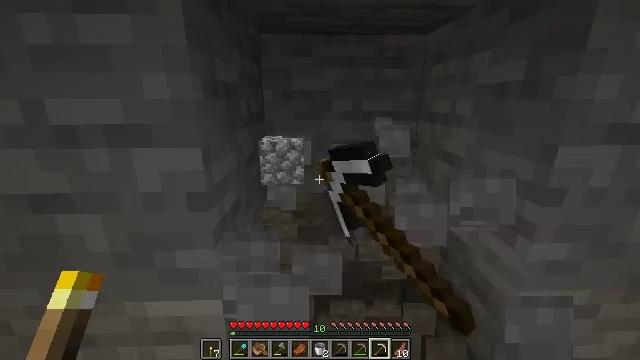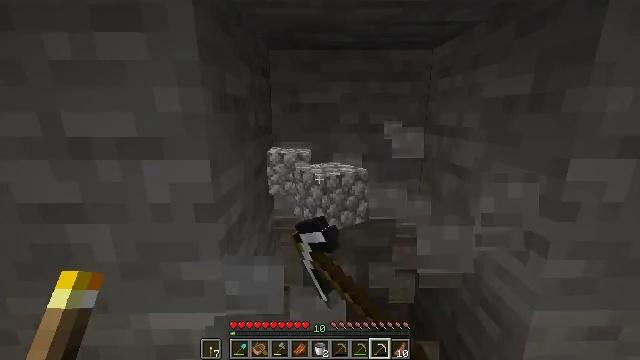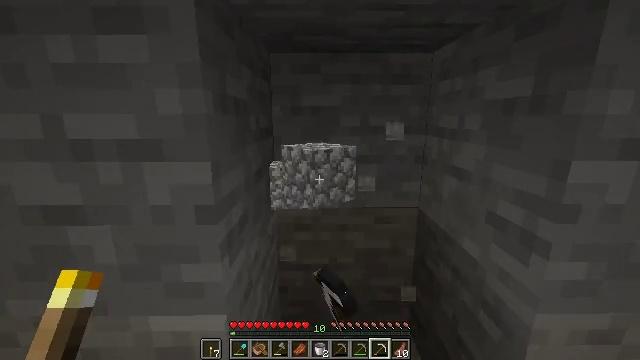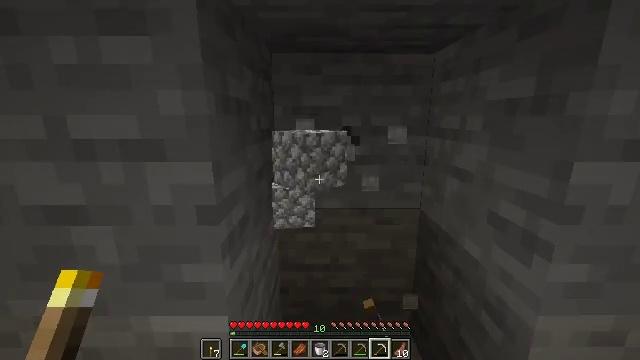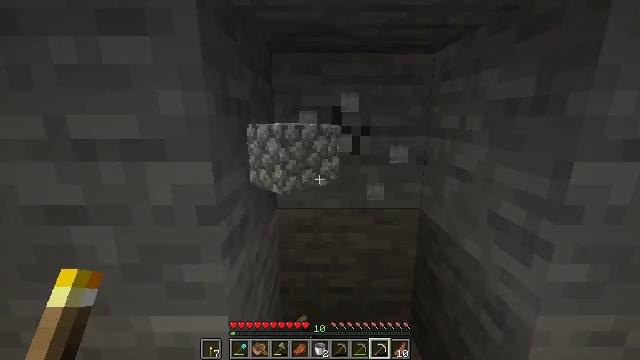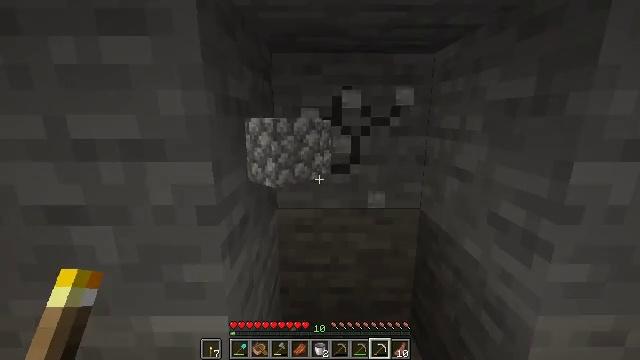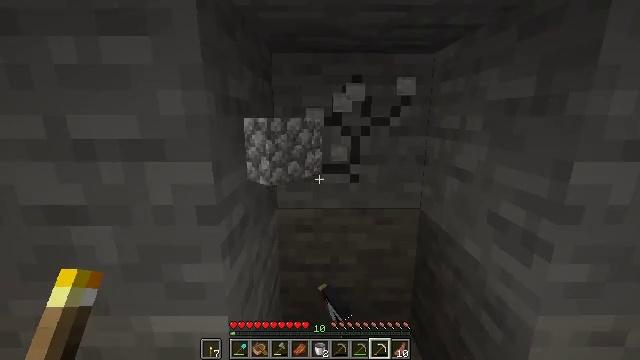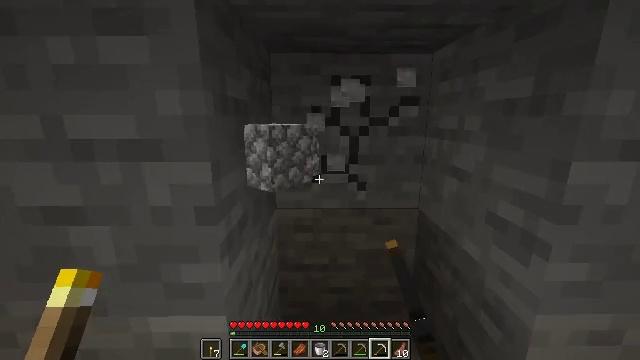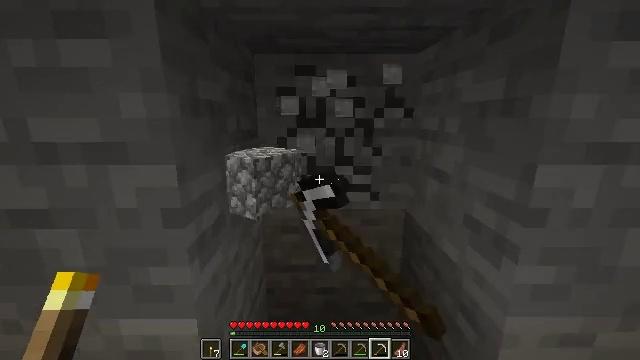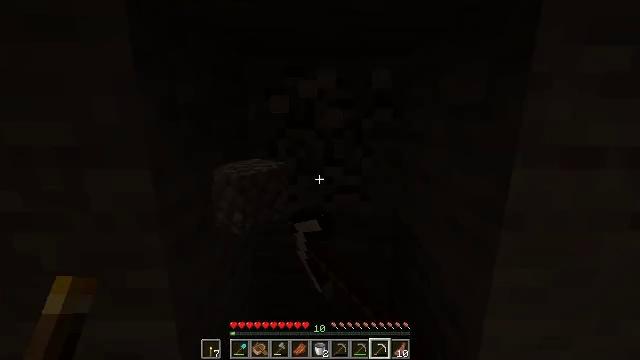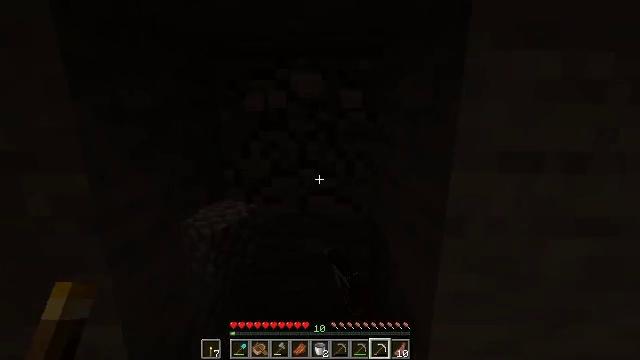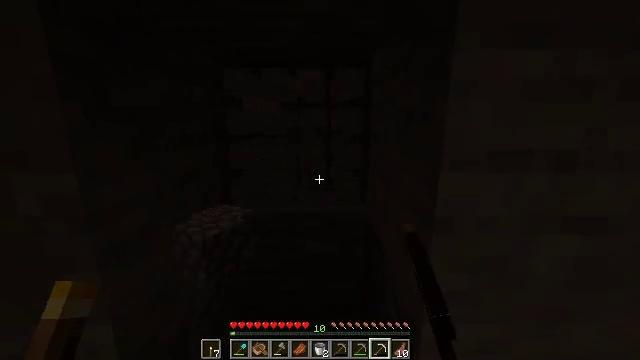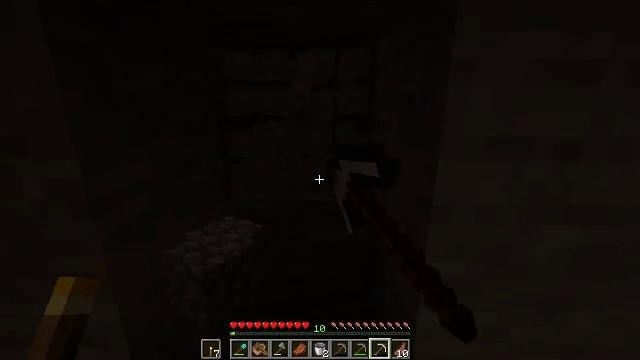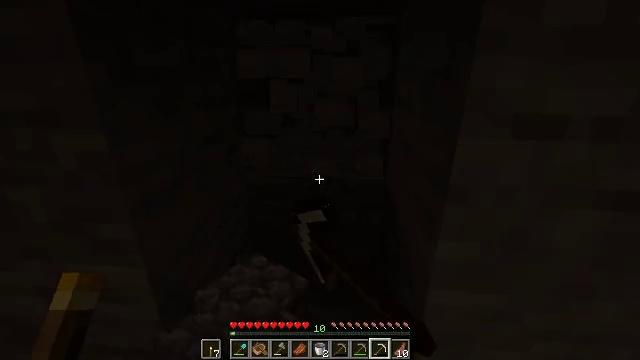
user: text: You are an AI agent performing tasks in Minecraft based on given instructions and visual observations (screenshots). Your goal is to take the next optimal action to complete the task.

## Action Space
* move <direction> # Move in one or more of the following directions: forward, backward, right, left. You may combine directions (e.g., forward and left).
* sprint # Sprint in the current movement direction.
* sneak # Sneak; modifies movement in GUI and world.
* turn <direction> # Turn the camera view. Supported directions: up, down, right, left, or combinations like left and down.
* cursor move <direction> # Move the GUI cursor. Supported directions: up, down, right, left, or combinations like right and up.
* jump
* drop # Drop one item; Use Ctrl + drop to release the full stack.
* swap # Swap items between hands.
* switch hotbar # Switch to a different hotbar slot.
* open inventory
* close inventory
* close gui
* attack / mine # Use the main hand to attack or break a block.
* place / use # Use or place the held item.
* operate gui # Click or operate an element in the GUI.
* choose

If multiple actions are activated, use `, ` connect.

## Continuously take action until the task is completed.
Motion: motion action
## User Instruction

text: Take down the wall torch for reuse.
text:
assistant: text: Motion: turn left and up, attack / mine
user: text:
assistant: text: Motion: attack / mine
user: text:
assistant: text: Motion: attack / mine
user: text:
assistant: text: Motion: attack / mine
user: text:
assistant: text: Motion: attack / mine
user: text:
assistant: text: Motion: attack / mine
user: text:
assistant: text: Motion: attack / mine
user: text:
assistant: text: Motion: move right, attack / mine
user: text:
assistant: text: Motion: move right, attack / mine
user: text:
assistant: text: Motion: attack / mine
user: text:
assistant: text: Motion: attack / mine
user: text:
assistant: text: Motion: turn left and down, attack / mine
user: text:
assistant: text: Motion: turn left and down, attack / mine
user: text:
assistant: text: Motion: attack / mine